Question: I am trying to override 'cart.phtml' from 'checkout\cart.phtml' using 'local.xml'
'''
<layout version="0.1.0">
<checkout_cart_index translate="label">
<reference name="checkout.cart">
<action method="setTemplate"><template>test/cart.phtml</template></action>
</reference>
</checkout_cart_index>
</layout>
'''
override works fine but when i try to empty cart it always call my 'cart.phtml' instead of 'checkout\cart
oItems.phtml'.
when my cart is empty then it looks like

Any help will be appreciated
Thank you
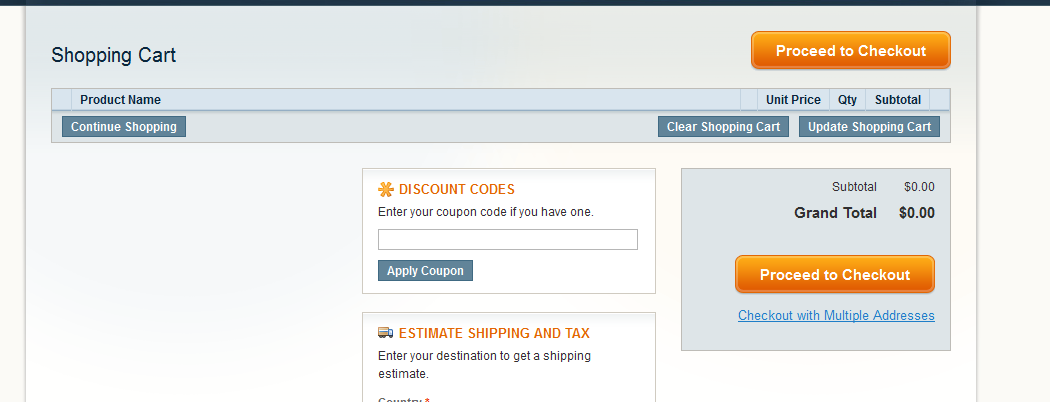
Answer: Take a look at the original checkout.xml
'''
<block type="checkout/cart" name="checkout.cart">
<action method="setCartTemplate"><value>checkout/cart.phtml</value></action>
<action method="setEmptyTemplate"><value>checkout/cart/noItems.phtml</value></action>
'''
It has 2 template methods - setCartTemplate and setEmptyTemplate. Add these methods and you should be golden.